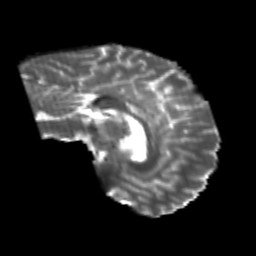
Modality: T2w
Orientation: sagittal
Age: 22
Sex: male
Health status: healthy
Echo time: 0.074 s